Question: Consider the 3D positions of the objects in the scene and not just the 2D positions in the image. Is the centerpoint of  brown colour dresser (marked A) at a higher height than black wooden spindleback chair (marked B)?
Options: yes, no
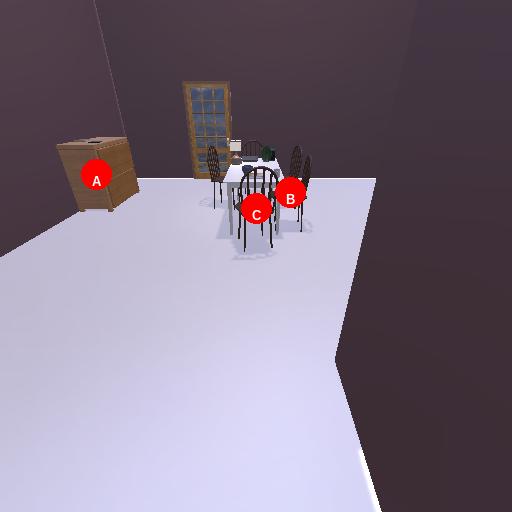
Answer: yes